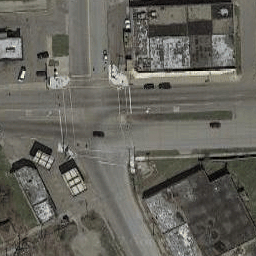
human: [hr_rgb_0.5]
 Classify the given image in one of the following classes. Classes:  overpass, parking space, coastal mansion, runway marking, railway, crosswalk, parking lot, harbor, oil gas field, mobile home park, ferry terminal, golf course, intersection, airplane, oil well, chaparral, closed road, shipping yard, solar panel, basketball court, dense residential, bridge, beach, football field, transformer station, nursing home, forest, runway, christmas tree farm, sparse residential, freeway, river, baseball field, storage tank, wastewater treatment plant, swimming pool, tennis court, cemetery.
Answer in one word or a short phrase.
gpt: intersection